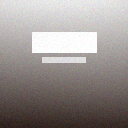
Screen state: on